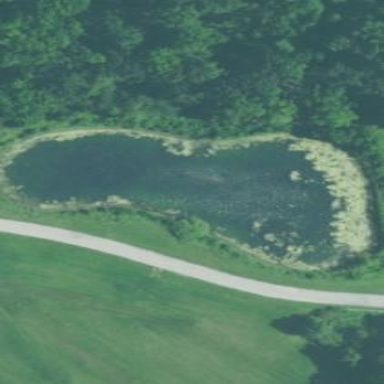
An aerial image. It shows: Pond serving as water hazard on golf course.